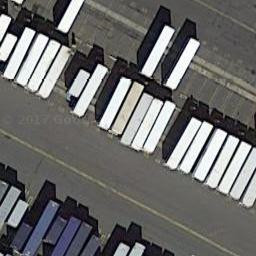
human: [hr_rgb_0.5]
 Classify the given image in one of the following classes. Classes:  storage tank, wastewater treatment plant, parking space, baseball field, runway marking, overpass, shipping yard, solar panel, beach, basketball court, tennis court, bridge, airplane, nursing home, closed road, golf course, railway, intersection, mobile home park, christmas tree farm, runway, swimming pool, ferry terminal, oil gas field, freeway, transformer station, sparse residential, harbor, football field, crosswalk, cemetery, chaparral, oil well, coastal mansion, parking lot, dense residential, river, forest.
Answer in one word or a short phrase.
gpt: shipping yard